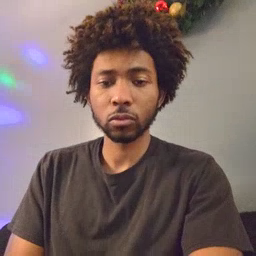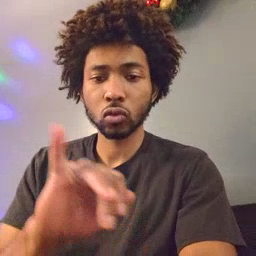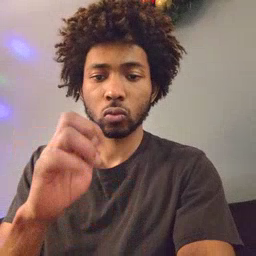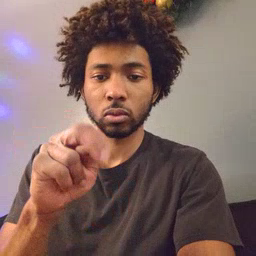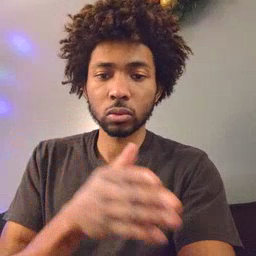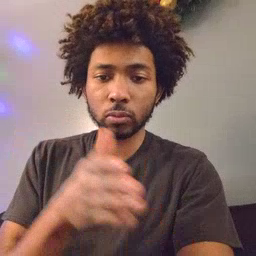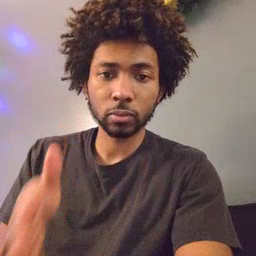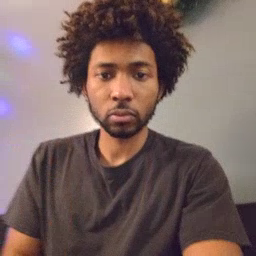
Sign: jeans